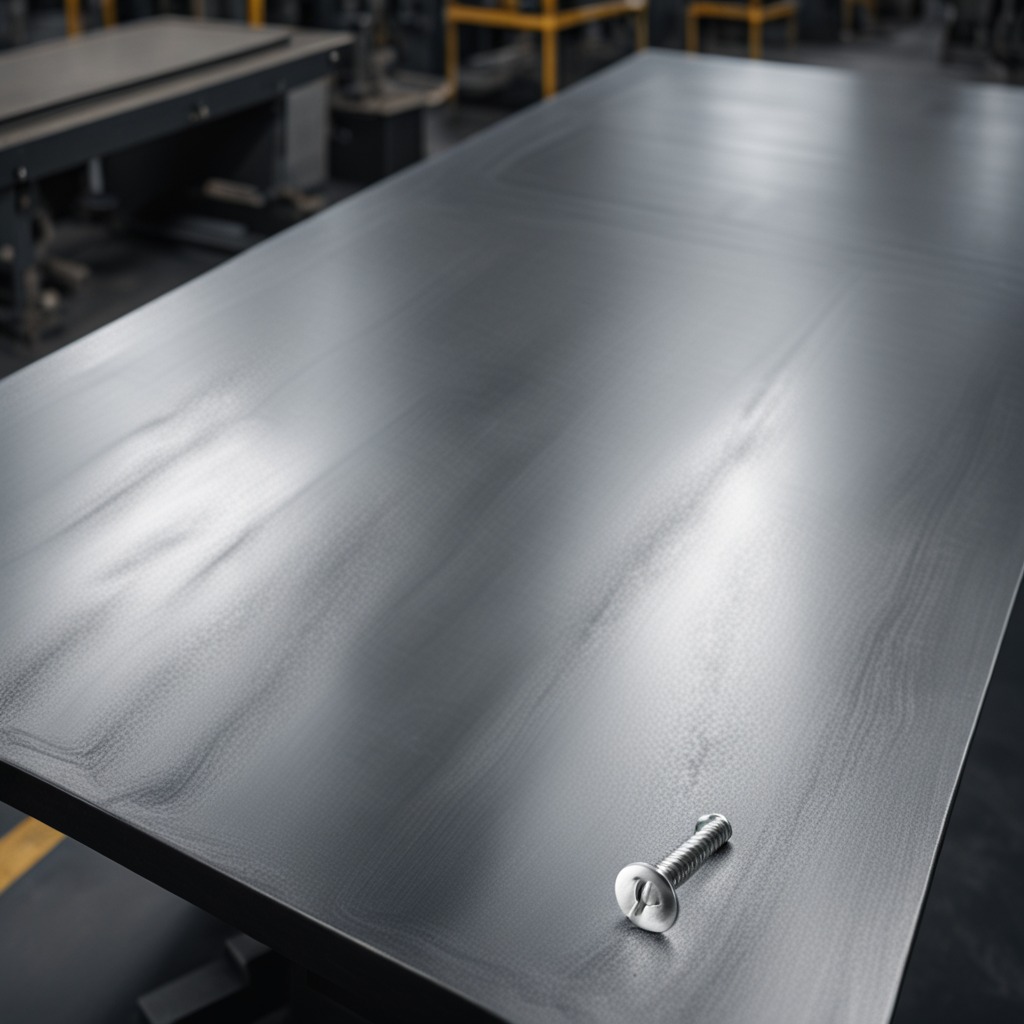
A metal screw is lying on the cold steel table in a mining workshop.